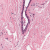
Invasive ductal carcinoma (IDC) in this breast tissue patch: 0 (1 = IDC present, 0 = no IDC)